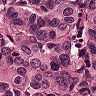
Metastatic tissue present: yes